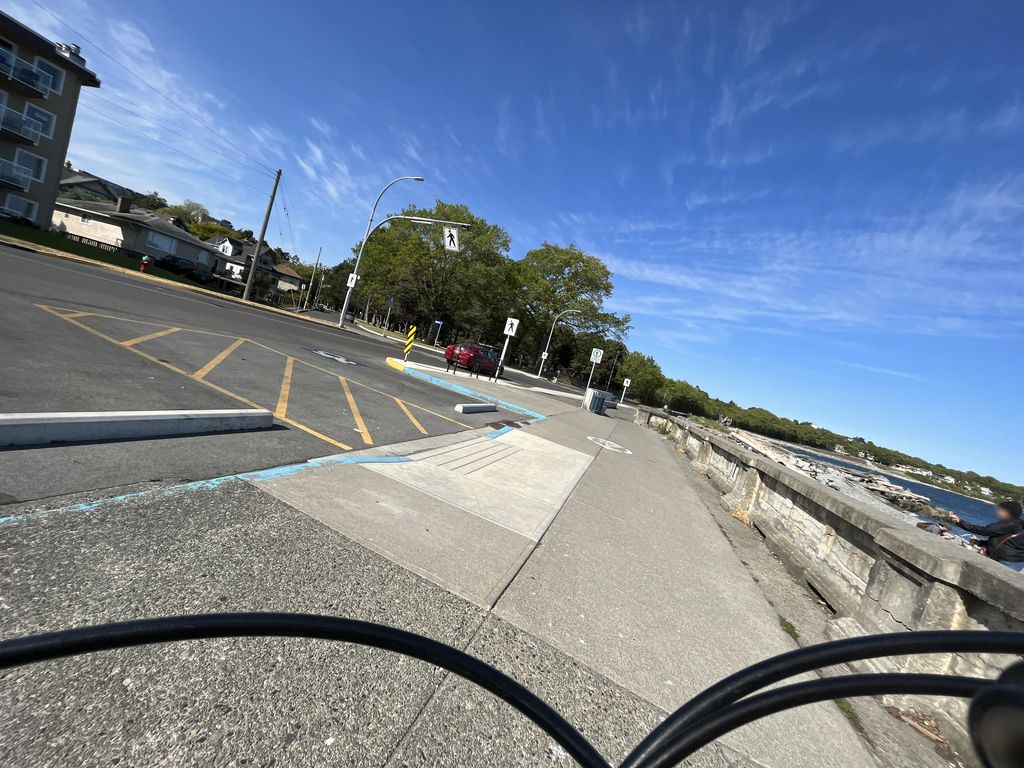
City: victoria